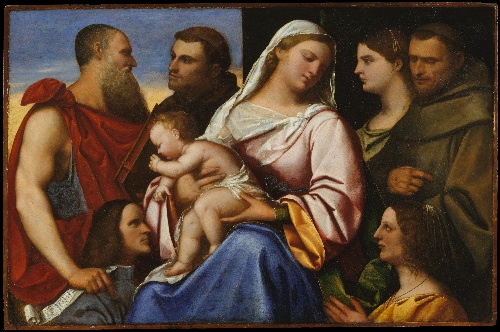
Title: Madonna and Child with Saints and Donors
Artist: Sebastiano del Piombo
Artist bio: Italian, Venice (?) 1485/86–1547 Rome
Object type: Painting
Classification: Paintings
Medium: Oil on wood
Dimensions: Overall 26 1/2 x 40 1/2 in. (67.3 x 102.9 cm); painted surface 26 x 39 3/4 in. (66 x 101 cm)
Department: European Paintings
Credit line: Bequest of Josephine Bieber, in memory of her husband, Siegfried Bieber, 1970
Accession year: 1973
Repository: Metropolitan Museum of Art, New York, NY
Tags: Men|Women|Madonna and Child|Saints|Monks